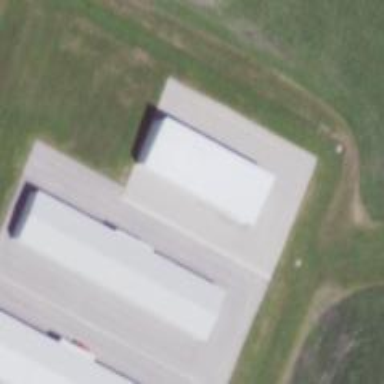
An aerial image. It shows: Hangar.